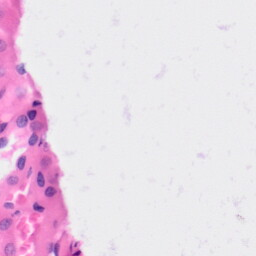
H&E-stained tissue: Kidney